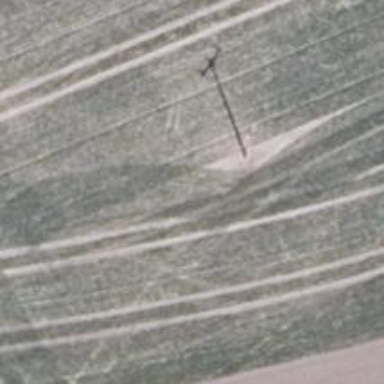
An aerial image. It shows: Power pole.